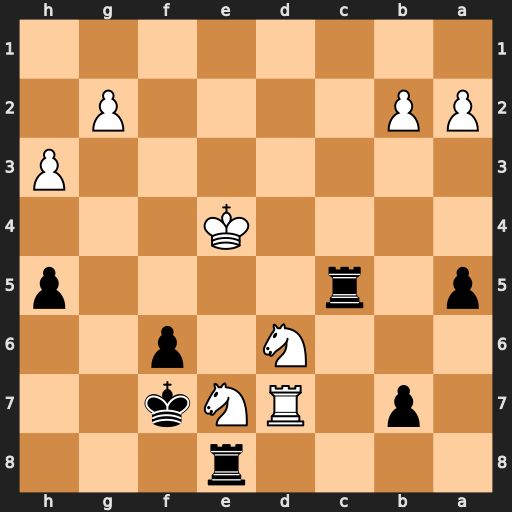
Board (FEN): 4r3/1p1RNk2/3N1p2/p1r4p/4K3/7P/PP4P1/8
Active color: b
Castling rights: -
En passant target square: -
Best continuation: Ke6 Nxe8 Kxd7